Interaction volume radius: 5 \u00c5
Interaction volume height: 20 \u00c5
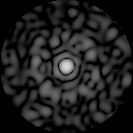
Disorder parameter: 0.8759